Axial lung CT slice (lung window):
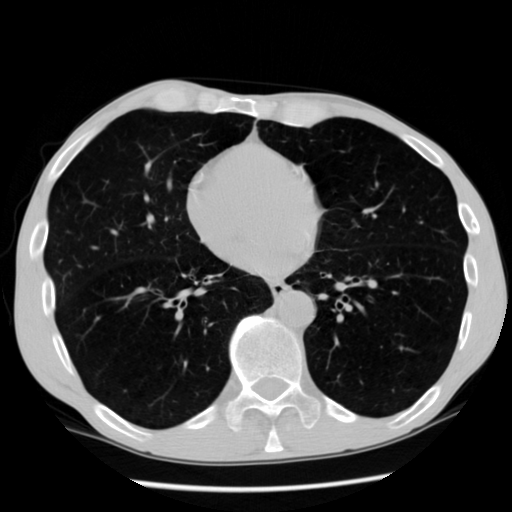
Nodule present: no